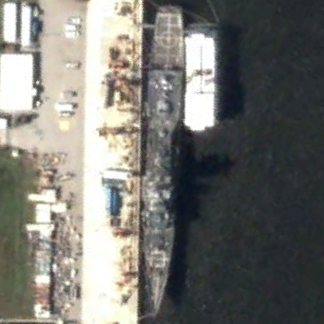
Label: cruiser